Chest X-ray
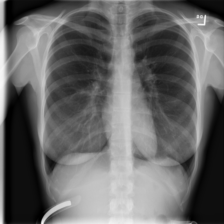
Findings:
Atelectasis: negative
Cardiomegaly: negative
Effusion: negative
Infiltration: negative
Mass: negative
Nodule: negative
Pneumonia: negative
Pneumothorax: negative
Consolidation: negative
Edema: negative
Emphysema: negative
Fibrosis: negative
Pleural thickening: negative
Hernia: negative